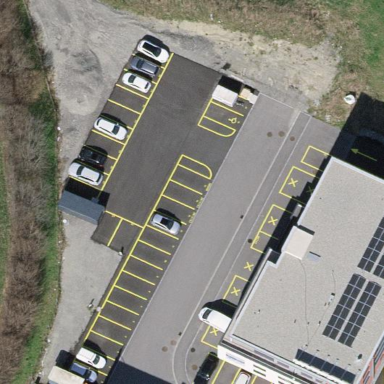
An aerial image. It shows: Parking area.